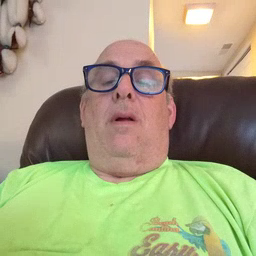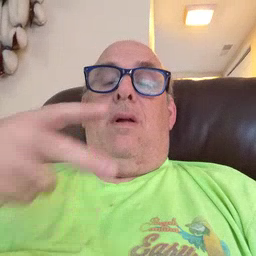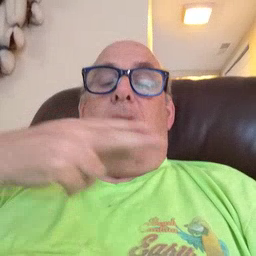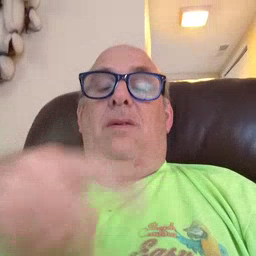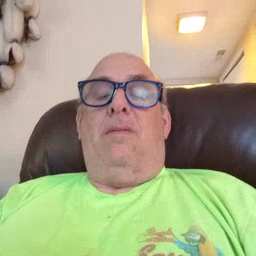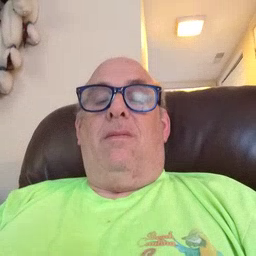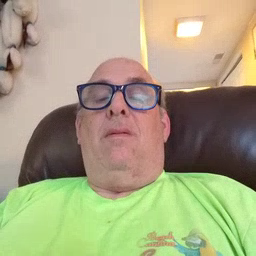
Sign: cut